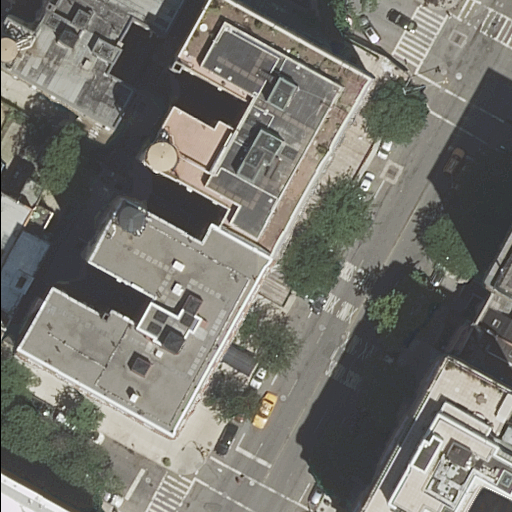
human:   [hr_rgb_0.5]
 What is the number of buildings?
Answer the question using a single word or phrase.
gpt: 13

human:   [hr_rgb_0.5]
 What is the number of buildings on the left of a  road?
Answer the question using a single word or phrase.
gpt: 9

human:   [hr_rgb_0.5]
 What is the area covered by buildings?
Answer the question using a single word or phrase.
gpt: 3858m2

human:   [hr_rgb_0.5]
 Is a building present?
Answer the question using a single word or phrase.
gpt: yes

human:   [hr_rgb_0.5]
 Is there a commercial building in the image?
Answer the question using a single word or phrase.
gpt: no

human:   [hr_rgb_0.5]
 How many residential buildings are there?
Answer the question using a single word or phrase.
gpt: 13

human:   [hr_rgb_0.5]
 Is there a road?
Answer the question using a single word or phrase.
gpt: yes

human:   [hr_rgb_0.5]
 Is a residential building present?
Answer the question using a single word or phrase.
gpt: yes

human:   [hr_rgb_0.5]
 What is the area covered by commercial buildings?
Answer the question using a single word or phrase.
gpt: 0m2

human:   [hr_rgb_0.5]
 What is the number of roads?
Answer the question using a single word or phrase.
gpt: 3

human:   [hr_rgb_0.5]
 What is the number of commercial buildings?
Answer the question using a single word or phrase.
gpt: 0

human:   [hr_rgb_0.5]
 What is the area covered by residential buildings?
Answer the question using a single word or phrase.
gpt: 3858m2

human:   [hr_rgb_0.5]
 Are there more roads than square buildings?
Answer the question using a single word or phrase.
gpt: yes

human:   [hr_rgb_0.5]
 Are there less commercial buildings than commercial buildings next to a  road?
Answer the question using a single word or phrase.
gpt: no

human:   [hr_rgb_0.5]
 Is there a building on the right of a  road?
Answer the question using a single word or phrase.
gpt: yes

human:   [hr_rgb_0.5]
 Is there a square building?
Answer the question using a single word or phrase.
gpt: no

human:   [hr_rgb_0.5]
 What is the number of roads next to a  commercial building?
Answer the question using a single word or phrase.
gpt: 0

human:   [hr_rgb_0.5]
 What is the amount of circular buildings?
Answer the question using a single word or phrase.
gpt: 0

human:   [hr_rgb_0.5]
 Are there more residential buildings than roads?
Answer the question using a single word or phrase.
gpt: yes

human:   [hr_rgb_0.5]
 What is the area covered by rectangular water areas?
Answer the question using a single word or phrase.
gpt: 0m2

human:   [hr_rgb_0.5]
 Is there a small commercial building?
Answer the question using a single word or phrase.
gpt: no

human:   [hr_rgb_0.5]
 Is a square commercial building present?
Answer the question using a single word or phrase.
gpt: no

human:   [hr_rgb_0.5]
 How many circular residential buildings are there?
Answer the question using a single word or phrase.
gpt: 0

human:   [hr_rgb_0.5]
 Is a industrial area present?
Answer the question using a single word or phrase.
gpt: no

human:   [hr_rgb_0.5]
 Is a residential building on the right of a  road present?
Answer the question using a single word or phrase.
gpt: yes

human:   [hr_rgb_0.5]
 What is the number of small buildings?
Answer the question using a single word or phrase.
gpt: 8

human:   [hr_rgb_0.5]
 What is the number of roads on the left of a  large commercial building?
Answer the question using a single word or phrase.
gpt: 0

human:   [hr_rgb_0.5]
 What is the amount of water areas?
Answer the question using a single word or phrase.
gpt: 0

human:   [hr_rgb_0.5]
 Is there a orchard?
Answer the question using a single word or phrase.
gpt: no

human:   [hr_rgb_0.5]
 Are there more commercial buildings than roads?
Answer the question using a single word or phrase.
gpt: no

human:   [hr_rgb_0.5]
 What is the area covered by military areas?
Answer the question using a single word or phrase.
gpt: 0m2

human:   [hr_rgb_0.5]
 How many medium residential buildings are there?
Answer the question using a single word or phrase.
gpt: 1

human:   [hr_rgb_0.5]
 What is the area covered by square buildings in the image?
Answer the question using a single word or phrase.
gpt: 0m2

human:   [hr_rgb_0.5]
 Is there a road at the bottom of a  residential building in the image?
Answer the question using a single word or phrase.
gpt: yes

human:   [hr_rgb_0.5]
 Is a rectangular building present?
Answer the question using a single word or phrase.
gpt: yes

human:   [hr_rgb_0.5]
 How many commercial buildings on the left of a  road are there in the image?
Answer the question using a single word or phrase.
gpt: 0

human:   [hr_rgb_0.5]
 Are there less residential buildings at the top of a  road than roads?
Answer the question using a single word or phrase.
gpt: no

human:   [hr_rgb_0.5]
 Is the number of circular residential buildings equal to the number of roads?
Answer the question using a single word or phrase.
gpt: no

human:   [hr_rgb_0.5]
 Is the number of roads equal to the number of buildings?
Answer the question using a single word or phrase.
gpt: no

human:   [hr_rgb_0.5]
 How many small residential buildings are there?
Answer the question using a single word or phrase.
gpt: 8

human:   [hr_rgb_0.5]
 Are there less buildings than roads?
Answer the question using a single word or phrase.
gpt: no

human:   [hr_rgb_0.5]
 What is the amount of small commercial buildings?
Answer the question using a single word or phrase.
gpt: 0

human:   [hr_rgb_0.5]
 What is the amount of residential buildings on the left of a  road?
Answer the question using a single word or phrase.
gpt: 9

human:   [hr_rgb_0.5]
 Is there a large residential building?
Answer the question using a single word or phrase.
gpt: yes

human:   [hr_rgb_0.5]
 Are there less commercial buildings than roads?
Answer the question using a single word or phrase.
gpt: yes

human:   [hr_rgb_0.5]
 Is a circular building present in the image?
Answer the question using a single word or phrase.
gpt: no

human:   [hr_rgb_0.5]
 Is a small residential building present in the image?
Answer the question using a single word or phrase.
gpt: yes

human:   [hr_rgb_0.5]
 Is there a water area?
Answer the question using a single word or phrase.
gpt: no

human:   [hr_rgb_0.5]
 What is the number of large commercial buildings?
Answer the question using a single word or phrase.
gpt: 0

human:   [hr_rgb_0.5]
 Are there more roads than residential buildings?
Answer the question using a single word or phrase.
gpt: no

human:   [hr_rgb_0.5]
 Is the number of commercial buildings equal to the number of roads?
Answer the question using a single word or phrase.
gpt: no

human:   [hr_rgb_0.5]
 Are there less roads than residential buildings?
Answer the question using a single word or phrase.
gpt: yes

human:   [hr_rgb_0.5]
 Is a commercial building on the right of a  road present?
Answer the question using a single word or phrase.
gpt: no

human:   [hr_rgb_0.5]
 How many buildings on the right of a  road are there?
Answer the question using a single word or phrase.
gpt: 5

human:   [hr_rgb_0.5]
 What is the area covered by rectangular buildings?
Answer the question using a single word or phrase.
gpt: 232m2

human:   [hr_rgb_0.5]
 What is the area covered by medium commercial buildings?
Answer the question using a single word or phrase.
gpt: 0m2

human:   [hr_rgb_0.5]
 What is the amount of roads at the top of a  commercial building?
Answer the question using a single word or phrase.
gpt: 0

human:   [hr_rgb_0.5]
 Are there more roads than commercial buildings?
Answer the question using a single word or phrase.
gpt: yes

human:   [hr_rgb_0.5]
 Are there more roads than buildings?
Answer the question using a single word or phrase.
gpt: no

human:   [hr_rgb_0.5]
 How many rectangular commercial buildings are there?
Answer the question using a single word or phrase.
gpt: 0

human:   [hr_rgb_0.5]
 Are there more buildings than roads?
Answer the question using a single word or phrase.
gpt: yes

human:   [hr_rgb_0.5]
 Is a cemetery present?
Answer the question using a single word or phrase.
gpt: no

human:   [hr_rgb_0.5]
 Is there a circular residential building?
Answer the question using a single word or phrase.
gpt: no

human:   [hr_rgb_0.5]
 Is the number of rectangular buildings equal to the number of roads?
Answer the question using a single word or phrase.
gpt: no